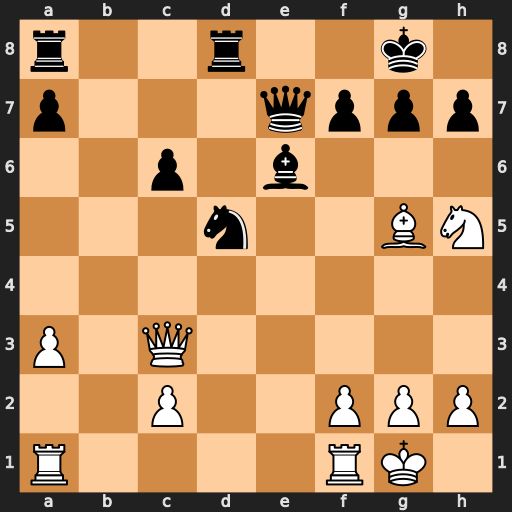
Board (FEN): r2r2k1/p3qppp/2p1b3/3n2BN/8/P1Q5/2P2PPP/R4RK1
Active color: w
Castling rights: -
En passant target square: -
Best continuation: Qxg7#